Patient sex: M
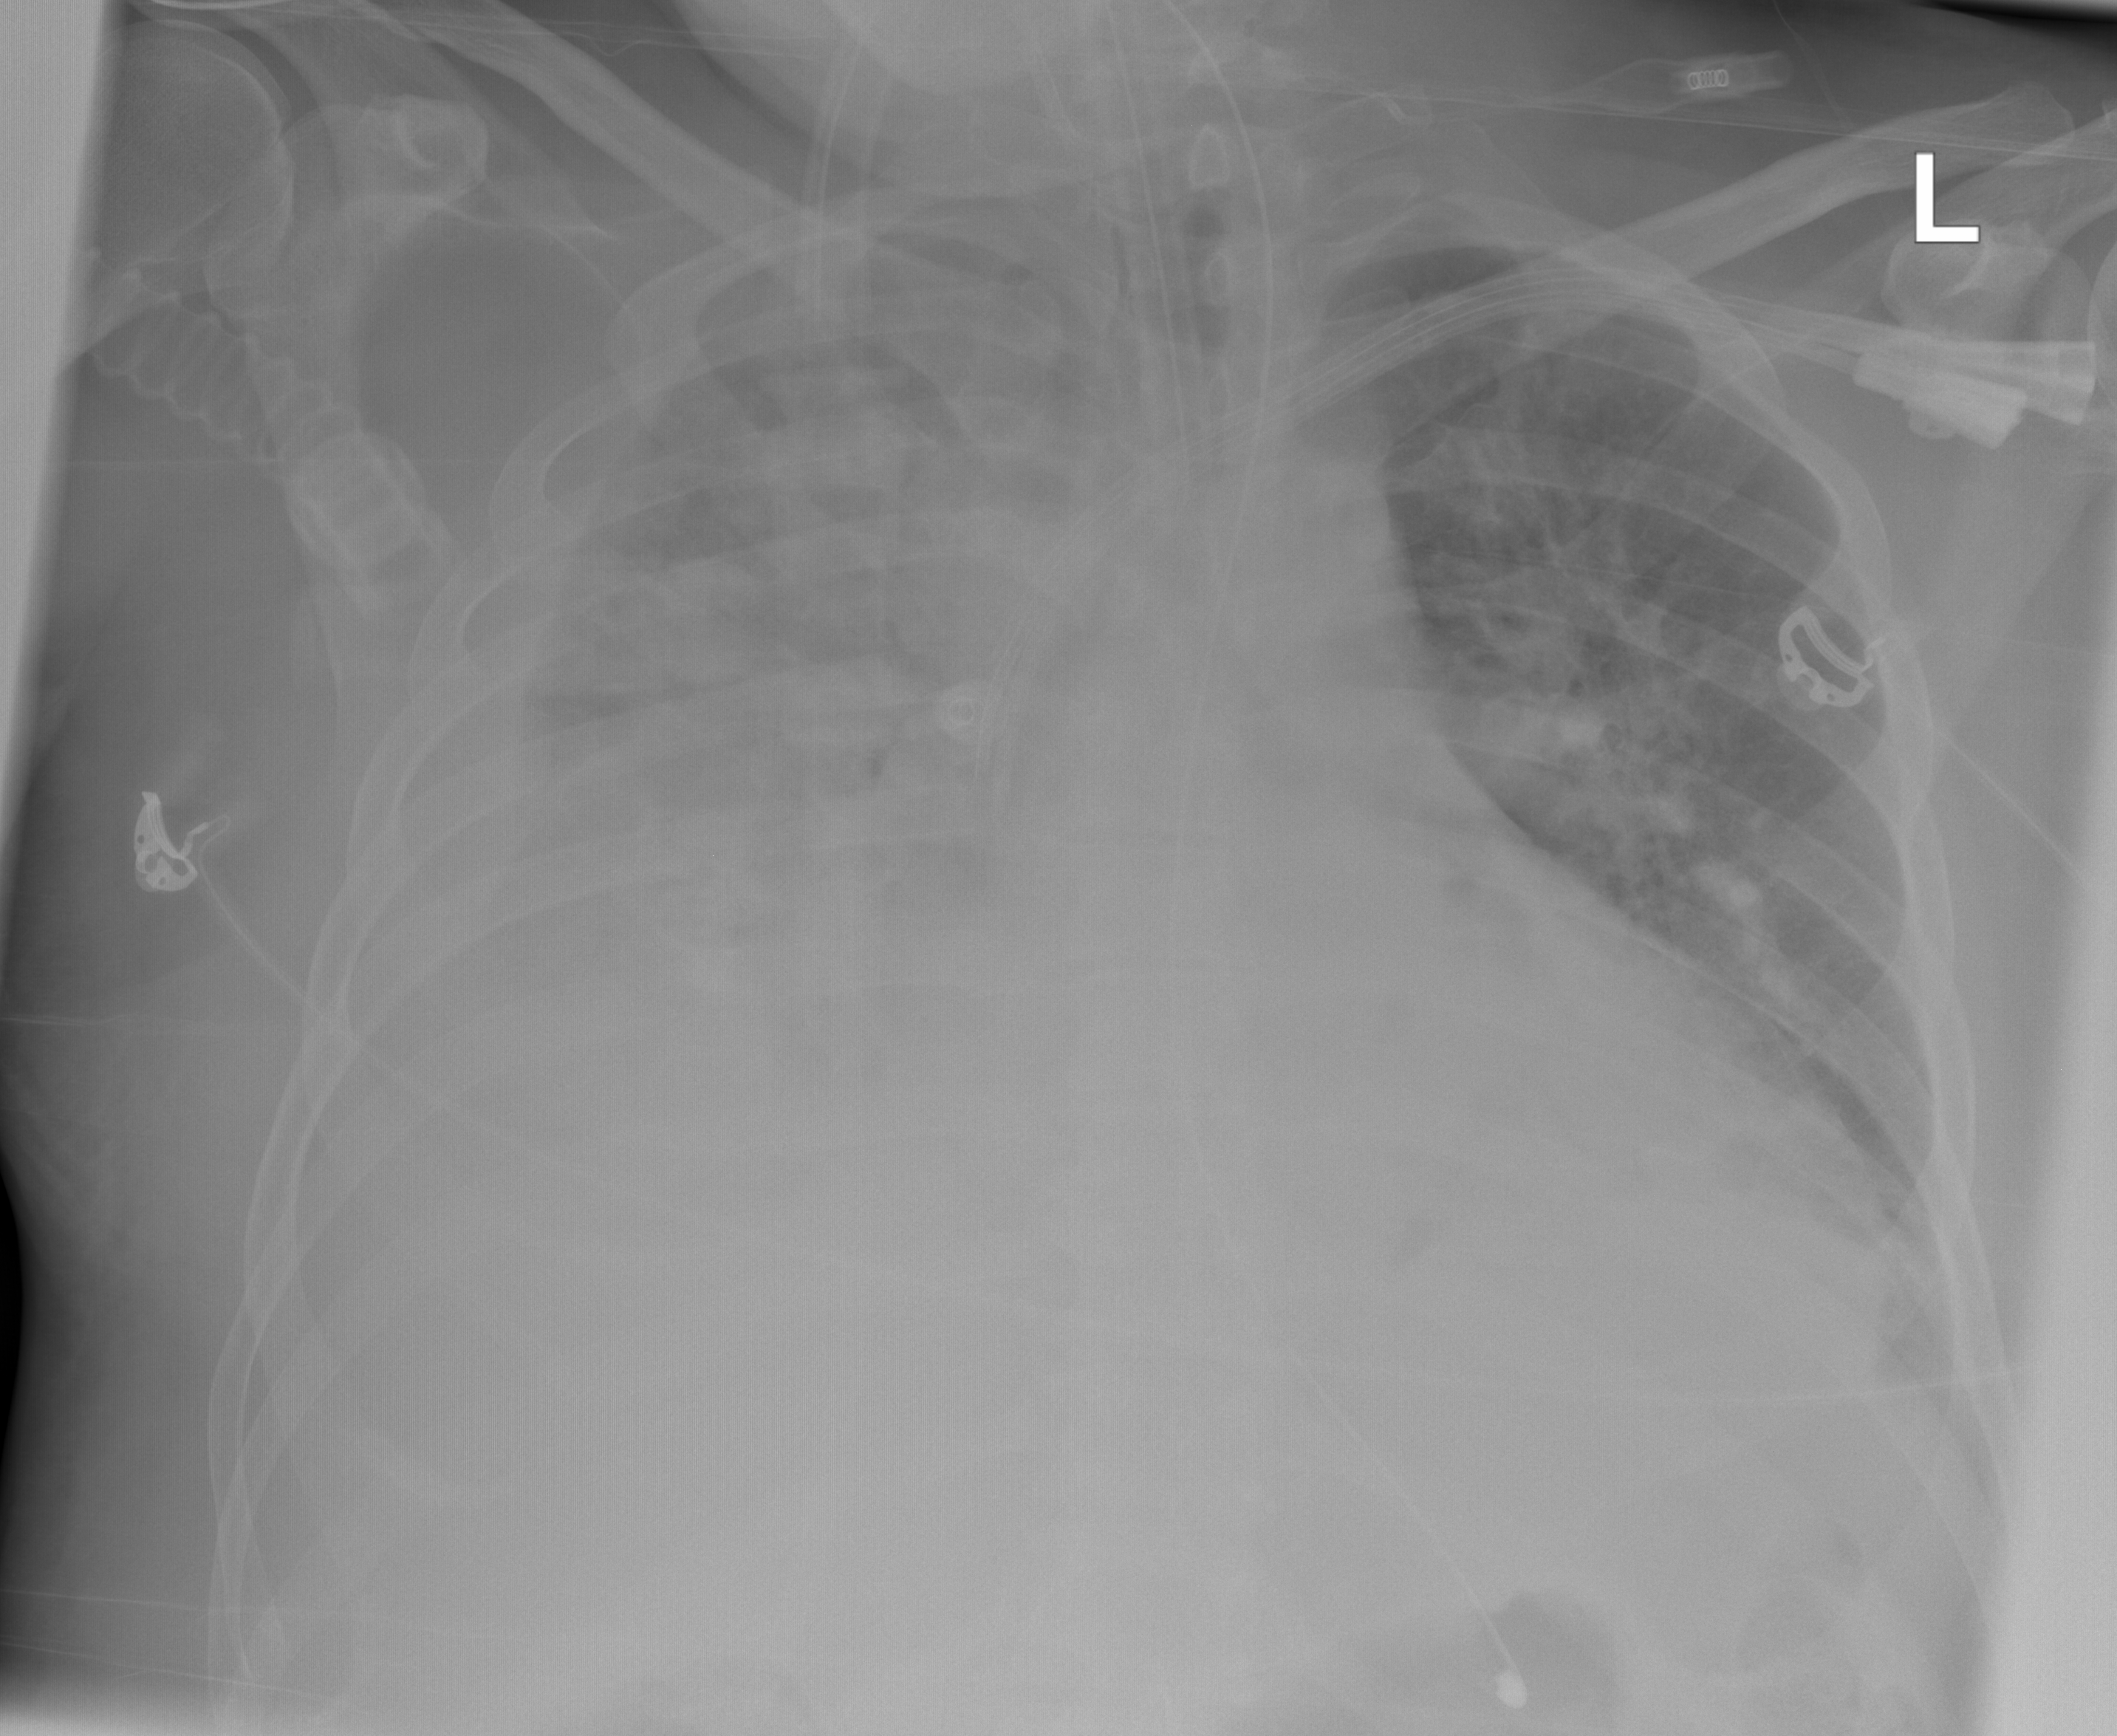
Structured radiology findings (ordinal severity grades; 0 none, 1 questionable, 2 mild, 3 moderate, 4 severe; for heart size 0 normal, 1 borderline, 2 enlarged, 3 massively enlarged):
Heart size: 2
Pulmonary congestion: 0
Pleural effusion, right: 3
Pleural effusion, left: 2
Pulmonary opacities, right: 4
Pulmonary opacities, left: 0
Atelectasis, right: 3
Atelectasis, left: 2